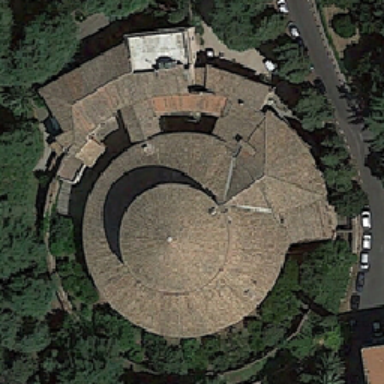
Many green trees are around the circular building near the road .